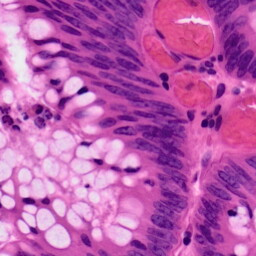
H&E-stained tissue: Colon